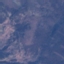
Land use / land cover: HerbaceousVegetation